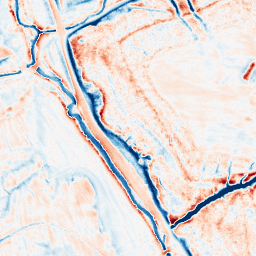
Category: edge_preserving
Decomposition family: anisotropic_diffusion
Decomposition parameters: iterations: 50
kappa: 50
gamma: 0.15
Upsampling method: cubic_catmull_rom
Upsampling parameters: scale: 4
Upsampling scale: 4